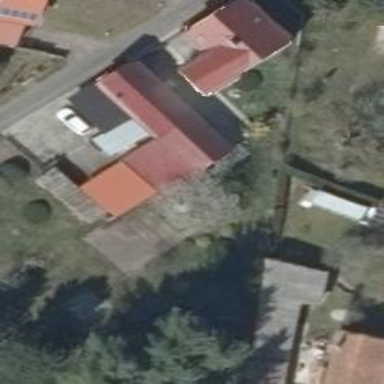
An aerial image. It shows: Residential building.